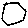
Label: hexagon